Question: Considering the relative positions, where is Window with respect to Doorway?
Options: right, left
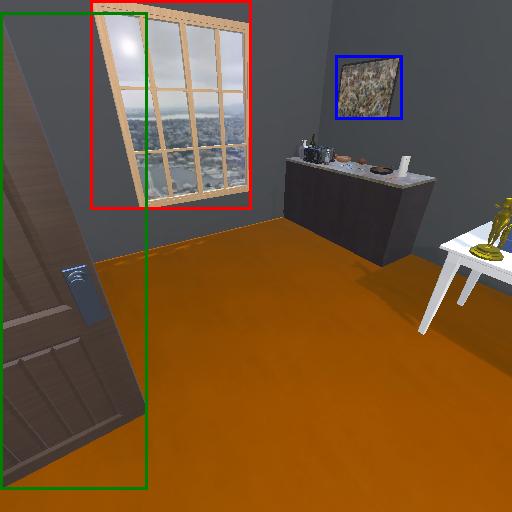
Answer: right